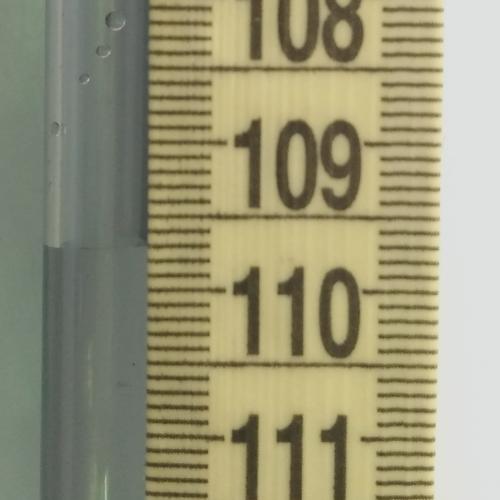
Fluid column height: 109.7 cm